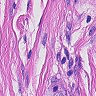
Metastatic tissue present: yes